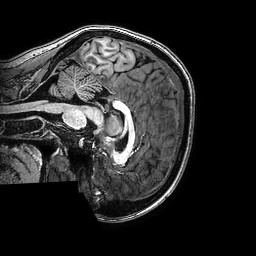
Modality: T1w
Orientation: sagittal
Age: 23
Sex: female
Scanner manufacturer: philips
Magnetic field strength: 3 T
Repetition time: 0.008145 s
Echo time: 0.00372 s